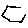
Label: hexagon